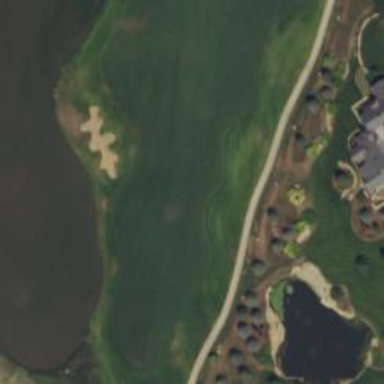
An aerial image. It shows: Track that is also known as Golf Cart path.